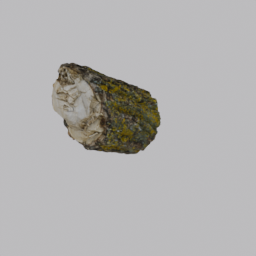
Label: nature